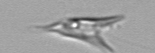
Label: Chrysochromulina_lanceolata